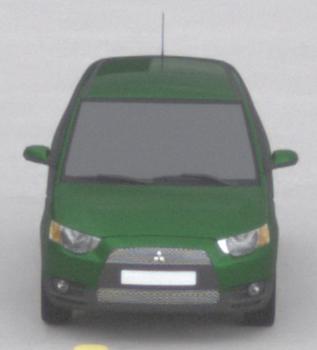
Make: Mitsubishi
Model: Colt 1.1
Detailed model: Colt (VI)
Model produced from: 2008/11
Model produced until: 2010/10
Doors: 3
Color: green
Road condition: dry road
Daytime: midday
Contrast: low contrast